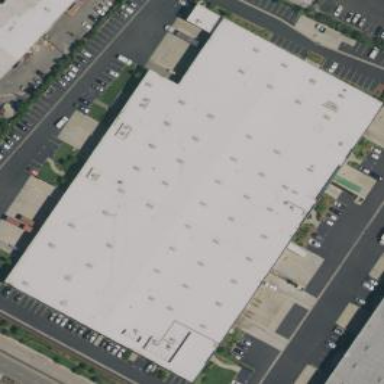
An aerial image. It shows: Industrial building.